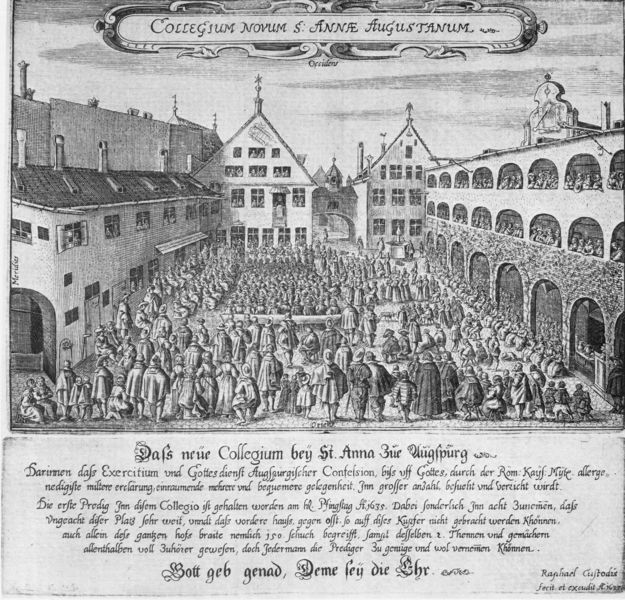
Titel: COLLEGIUM NOVUM S: ANNAE AUGUSTANUM
Künstler: Raphael Custos
Standort: Wolfenbüttel
Institution: Herzog August Bibliothek
Schlagwörter: frauen, menschen, stadt, fenster, männer, schwarz, strasse, weiss, zeichnung, dach, gebäude, haus, ansammlung, versammlung, architektur, barock, häuser, kirche, mantel, renaissance, kamine, kinder, schornstein, turm, schrift, bogen, fassaden, türen, schule, zuschauer, dächer, giebel, graphik, hof, platz, deutsch, durchgang, logen, bögen, innenhof, loggia, kloster, religion, torbogen, druck, druckgraphik, stich, titel, text, soldat, menschenmasse, beschriftung, überschrift, menschenmenge, arkaden, reihen, gefangene, mittelalter, marktplatz, kupferstich, stadtplatz, latein, augsburg, reformation, reform, massen, seriendruck, sonnenuhr, st. anna, menshen, haäser, klosterhof, sankt anna, collegium